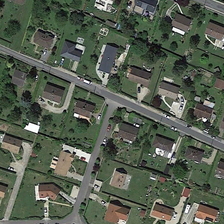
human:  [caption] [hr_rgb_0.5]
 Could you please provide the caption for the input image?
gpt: many buildings and many green trees are in a medium residential area .

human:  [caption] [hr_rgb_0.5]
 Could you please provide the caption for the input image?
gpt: many buildings and many green trees are in a medium residential area .

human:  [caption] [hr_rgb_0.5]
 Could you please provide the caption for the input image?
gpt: many buildings and many green trees are in a medium residential area .

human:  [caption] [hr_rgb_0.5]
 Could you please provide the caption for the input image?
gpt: many buildings and many green trees are in a medium residential area .

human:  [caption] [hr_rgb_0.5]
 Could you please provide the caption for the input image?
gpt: many buildings and many green trees are in a medium residential area .